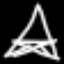
Label: The Eiffel Tower